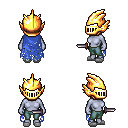
a pixel art fantasy rpg character, female body template, dark elf, purple skin, blue tattered cape, teal pants, plain hairstyle, gold helm, white slippers, dagger, four views (front, back, left, right), 2x2 character sprite sheet, small pixel art, hard edges, no anti-aliasing